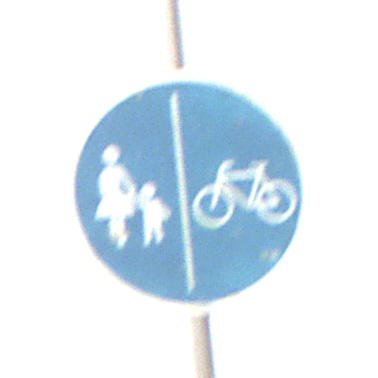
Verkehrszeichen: GetrennterRadUndGehwegRadwegRechts
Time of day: Midday
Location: Outdoor (Nature)
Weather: Overcast
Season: NotSpecified
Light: Natural